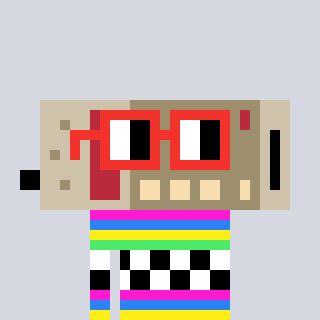
a pixel art character with square red glasses, a cordless phone-shaped head and a purple-colored body on a cool background